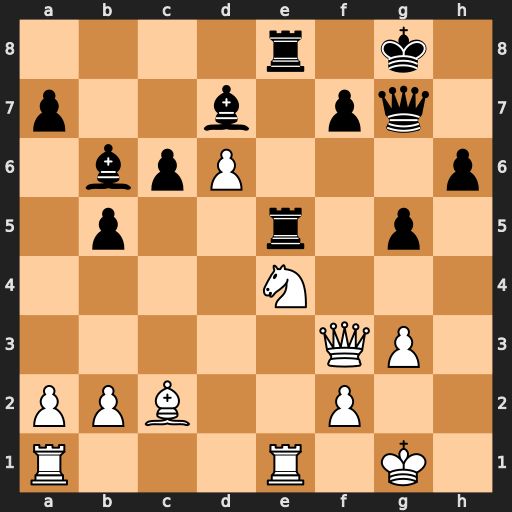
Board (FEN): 4r1k1/p2b1pq1/1bpP3p/1p2r1p1/4N3/5QP1/PPB2P2/R3R1K1
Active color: w
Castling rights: -
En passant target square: -
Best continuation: Nf6+ Qxf6 Qxf6